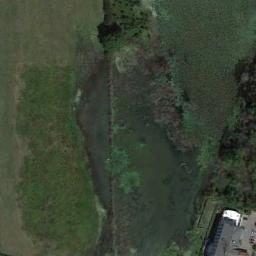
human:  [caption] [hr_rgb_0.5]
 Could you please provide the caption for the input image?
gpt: There is a building on the meadow .

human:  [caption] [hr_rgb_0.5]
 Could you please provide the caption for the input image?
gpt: The entire image is dominated by grass .

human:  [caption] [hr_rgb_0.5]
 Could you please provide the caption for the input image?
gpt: There are many green trees and a building on the green grass .

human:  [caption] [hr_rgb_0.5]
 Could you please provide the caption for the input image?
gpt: This meadow has different sparsity in different places and some trees are also on the meadow .

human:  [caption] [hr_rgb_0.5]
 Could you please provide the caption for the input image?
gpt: There are some trees and a black building beside the green meadow .